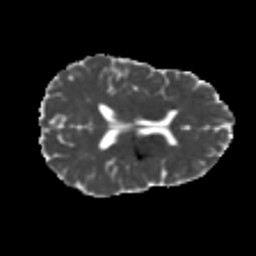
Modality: MD
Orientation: axial
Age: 24
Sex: female
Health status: healthy
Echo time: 0.074 s